【题型】解答题　【知识点】解析几何　【难度】medium
在平面直角坐标系中，曲线 $y = x^2 - 4x + 3$ 与坐标轴的公共点都在圆 $C$ 上，设 $P$ 是直线 $l: y = 2x + 4$ 上的一点，过 $P$ 向圆 $C$ 引两条切线，切点为 $A, B$.

(1) 求圆 $C$ 的标准方程；

(2) 若 $\triangle PAB$ 为正三角形，求点 $P$ 的坐标；

(3) 求 $\overrightarrow{PA} \cdot \overrightarrow{PB}$ 的取值范围.
【解答】
【答案】 (1) $(x - 2)^2 + (y - 2)^2 = 5$

(2) $P(\frac{6}{5}, \frac{32}{5})$ 或 $P(-2, 0)$

(3) $[-\frac{77}{90}, +\infty)$

【分析】 (1) 求出曲线与坐标轴的交点坐标，设出圆的一般方程，利用待定系数法求解.

(2) 利用切线长定理，结合直角三角形边角关系列式求解.

(3) 求出圆心 $C$ 到直线 $l$ 的距离，设 $|PA| = t, \angle APC = \theta$，利用切线长定理求出 $t$ 的范围，并用 $t$ 表示出 $\cos \theta$，再利用数量积的定义求出函数关系，进而求出最小值即可.

【详解】 (1) 依题意，当 $y = 0$ 时，圆 $C$ 过点 $(1, 0), (3, 0)$，当 $x = 0$ 时，圆 $C$ 过点 $(0, 3)$，

设圆 $C$ 的一般式方程为 $x^2 + y^2 + Dx + Ey + F = 0 (D^2 + E^2 - 4F > 0)$，

则 $\begin{cases} 1 + D + F = 0 \\ 9 + 3D + F = 0 \\ 9 + 3E + F = 0 \end{cases}$，解得 $\begin{cases} D = -4 \\ E = -4 \\ F = 3 \end{cases}$，因此 $x^2 + y^2 - 4x - 4y + 3 = 0$，

所以圆 $C$ 的标准方程为 $(x - 2)^2 + (y - 2)^2 = 5$.

(2) 由 (1) 知，圆 $C$ 的圆心 $C(2, 2)$，半径为 $\sqrt{5}$，

由 $\triangle PAB$ 为正三角形，得 $\angle CPA = 30^\circ, \sin \angle CPA = \frac{1}{2} = \frac{|CA|}{|CP|} = \frac{\sqrt{5}}{|CP|}$，解得 $|CP| = 2\sqrt{5}$，

设 $P(a, 2a + 4)$，则 $|CP| = \sqrt{(a - 2)^2 + (2a + 4 - 2)^2} = 2\sqrt{5}$，解得 $a = \frac{6}{5}$ 或 $a = -2$，

所以点 $P$ 的坐标为 $P(\frac{6}{5}, \frac{32}{5})$ 或 $P(-2, 0)$.

(3) 圆心 $C(2, 2)$ 到直线 $l: y = 2x + 4$ 的距离 $d = \frac{|4+4-2|}{\sqrt{2^2+1}} = \frac{6\sqrt{5}}{5}$，设 $|PA| = t, \angle APC = \theta$，

$t = \sqrt{|PC|^2 - (\sqrt{5})^2} \ge \sqrt{d^2 - 5} = \frac{\sqrt{55}}{5}$，则 $\cos \theta = \frac{|PA|}{|CP|} = \frac{t}{\sqrt{t^2+5}}$，
$\overrightarrow{PA} \cdot \overrightarrow{PB} = |\overrightarrow{PA}||\overrightarrow{PB}| \cos 2\theta = t^2 (2 \cos^2 \theta - 1) = t^2 [2(\frac{t}{\sqrt{t^2+5}})^2 - 1] = t^2 (\frac{2t^2}{t^2+5} - 1) = t^2 \cdot \frac{t^2-5}{t^2+5}$，

设 $m = t^2 + 5 (m \ge \frac{36}{5})$，则 $t^2 = m - 5$，$\overrightarrow{PA} \cdot \overrightarrow{PB} = \frac{(m-5)(m-10)}{m} = m + \frac{50}{m} - 15$，

函数 $f(m) = m + \frac{50}{m} - 15$ 在 $[\frac{36}{5}, +\infty)$ 上单调递增，$f(m) \ge f(\frac{36}{5}) = \frac{36}{5} + \frac{125}{18} - 15 = -\frac{77}{90}$，

所以 $\overrightarrow{PA} \cdot \overrightarrow{PB}$ 的取值范围为 $[-\frac{77}{90}, +\infty)$.

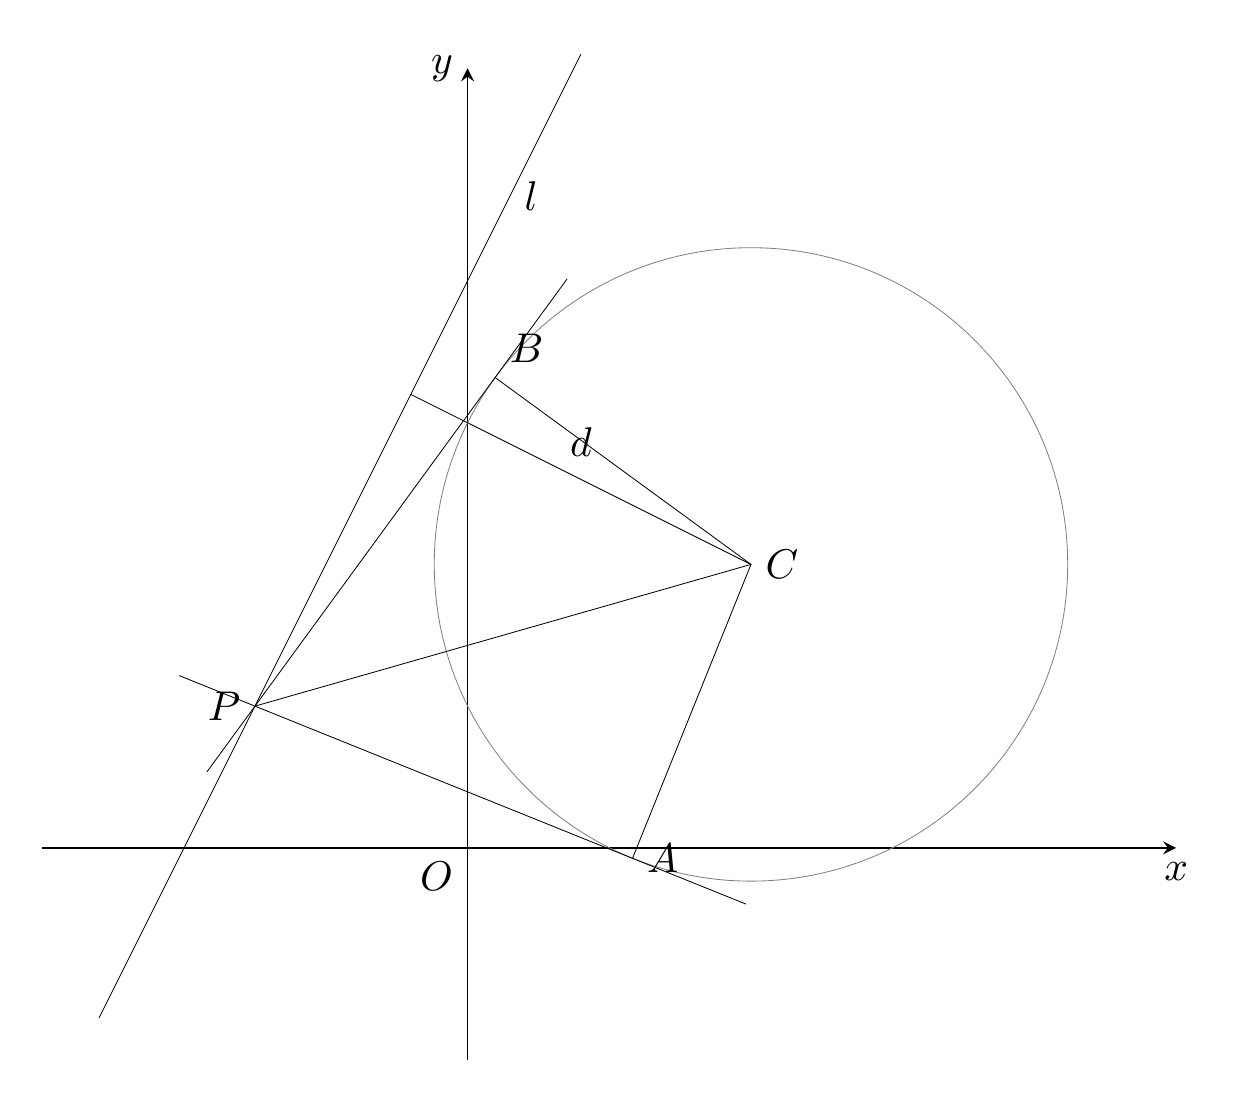